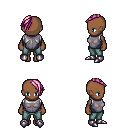
a pixel art fantasy rpg character, female body template, human, dark skin, steel chest armor, teal pants, pink long mohawk hairstyle, metal boots, four views (front, back, left, right), 2x2 character sprite sheet, small pixel art, hard edges, no anti-aliasing